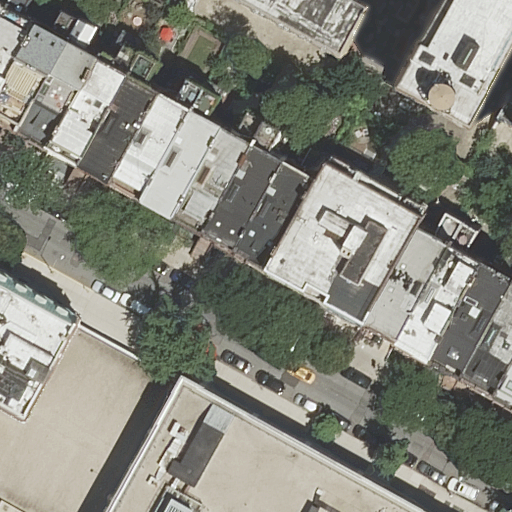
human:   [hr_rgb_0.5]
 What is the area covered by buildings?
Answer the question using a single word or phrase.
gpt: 4643m2

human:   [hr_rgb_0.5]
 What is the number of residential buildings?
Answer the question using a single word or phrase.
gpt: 21

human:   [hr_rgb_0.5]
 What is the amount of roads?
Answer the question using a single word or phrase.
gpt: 1

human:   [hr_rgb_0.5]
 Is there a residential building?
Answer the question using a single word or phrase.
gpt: yes

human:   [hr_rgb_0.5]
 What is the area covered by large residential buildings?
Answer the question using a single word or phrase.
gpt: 1354m2

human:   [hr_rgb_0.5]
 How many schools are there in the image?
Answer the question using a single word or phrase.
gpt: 2

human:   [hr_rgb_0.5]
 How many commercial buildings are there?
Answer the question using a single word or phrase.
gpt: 0

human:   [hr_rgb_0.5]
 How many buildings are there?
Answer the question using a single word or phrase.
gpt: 23

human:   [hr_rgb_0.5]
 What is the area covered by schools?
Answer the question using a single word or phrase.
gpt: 822m2

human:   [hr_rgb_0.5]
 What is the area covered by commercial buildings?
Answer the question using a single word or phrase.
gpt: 0m2

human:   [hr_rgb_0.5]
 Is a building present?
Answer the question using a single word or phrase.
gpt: yes

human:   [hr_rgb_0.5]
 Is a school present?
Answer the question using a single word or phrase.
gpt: yes

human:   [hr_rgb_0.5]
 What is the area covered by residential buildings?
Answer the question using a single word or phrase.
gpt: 3821m2

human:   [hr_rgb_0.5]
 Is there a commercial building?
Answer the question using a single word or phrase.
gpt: no

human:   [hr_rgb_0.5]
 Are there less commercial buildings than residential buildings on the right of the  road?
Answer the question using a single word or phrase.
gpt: yes

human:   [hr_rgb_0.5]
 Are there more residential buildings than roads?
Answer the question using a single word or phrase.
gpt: yes

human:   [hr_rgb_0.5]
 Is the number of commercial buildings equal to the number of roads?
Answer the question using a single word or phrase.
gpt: no

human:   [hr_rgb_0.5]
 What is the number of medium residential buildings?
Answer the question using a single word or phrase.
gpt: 13

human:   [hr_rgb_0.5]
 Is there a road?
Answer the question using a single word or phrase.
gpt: yes

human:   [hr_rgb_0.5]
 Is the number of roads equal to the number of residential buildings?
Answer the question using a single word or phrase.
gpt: no

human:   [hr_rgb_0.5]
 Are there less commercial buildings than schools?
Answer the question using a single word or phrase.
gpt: yes

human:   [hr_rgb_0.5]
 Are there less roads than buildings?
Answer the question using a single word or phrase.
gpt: yes

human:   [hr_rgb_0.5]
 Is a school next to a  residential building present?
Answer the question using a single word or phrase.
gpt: yes

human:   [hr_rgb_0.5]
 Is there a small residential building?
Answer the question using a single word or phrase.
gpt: yes

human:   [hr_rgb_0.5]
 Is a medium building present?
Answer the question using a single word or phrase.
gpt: yes

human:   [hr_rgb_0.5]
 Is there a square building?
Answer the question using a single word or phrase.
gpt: no

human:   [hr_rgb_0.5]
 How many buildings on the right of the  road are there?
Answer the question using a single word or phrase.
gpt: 9

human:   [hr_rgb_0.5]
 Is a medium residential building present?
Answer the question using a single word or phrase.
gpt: yes

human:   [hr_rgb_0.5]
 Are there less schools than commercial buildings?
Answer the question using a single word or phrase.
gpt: no

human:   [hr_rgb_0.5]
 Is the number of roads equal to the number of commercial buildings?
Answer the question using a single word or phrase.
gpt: no

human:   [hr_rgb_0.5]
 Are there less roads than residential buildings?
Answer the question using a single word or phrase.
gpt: yes

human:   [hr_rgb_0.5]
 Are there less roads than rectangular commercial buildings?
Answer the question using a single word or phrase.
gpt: no

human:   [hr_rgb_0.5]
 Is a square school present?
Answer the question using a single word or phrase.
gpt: no

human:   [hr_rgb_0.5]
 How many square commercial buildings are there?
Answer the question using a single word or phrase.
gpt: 0

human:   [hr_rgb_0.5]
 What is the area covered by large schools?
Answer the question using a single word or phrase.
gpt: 597m2

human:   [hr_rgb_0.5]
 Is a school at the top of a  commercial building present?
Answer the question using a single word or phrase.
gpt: no

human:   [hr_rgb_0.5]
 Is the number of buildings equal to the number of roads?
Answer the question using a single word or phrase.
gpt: no

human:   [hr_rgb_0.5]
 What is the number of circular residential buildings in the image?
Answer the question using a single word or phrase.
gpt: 0

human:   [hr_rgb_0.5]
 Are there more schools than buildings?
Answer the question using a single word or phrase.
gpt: no

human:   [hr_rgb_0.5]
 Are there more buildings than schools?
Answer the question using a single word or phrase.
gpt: yes

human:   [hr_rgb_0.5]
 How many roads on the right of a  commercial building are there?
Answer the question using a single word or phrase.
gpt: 0

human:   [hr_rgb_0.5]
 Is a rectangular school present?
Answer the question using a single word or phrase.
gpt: no

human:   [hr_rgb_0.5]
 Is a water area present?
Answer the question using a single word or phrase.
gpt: no

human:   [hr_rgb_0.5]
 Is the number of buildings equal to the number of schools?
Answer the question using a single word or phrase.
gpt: no

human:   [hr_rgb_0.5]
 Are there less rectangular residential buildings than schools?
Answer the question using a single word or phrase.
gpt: no

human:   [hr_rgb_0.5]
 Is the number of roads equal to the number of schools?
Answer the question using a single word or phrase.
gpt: no

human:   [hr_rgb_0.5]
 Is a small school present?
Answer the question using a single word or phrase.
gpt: no

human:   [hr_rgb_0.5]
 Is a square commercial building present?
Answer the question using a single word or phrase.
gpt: no

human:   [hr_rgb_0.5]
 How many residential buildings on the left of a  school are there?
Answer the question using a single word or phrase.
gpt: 0

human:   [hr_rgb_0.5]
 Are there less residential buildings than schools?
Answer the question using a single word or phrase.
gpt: no

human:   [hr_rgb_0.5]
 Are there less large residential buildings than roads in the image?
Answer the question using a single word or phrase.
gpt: no

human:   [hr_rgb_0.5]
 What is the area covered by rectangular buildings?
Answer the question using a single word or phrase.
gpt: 1792m2

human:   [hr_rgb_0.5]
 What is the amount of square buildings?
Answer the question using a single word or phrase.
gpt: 0

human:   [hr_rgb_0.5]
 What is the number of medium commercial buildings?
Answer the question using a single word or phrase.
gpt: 0

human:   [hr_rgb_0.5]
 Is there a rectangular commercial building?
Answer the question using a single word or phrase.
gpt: no

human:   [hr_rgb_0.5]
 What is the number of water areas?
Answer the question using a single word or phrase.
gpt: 0

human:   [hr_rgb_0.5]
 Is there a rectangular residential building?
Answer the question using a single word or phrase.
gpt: yes

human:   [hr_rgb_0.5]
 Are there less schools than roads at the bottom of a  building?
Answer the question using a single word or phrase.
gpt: no

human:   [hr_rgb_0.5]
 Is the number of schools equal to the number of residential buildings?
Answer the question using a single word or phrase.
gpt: no

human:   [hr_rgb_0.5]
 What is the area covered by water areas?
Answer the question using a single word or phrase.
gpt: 0m2

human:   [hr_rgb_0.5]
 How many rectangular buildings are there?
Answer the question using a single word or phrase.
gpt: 13

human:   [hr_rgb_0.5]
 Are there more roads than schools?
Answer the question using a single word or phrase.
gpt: no

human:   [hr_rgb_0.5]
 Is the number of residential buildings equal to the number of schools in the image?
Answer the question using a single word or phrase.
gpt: no

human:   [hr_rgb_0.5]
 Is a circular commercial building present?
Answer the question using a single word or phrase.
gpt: no